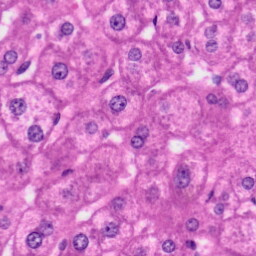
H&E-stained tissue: Liver